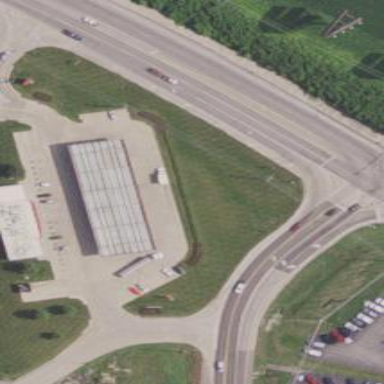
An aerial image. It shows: Fuel station.